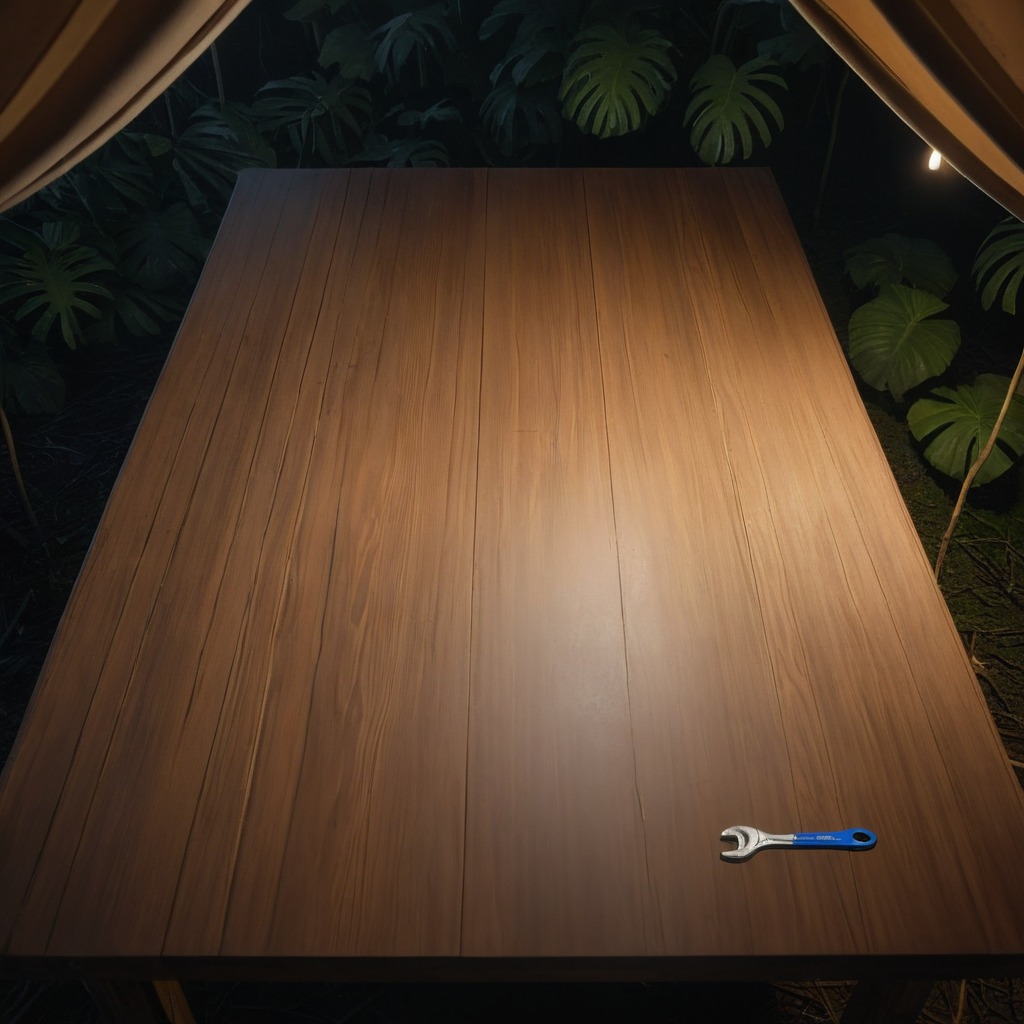
An wrench is lying on the wooden table inside a jungle field workshop tent at night.